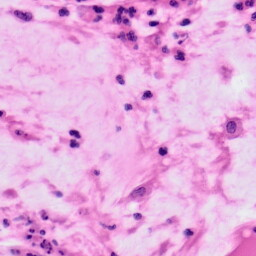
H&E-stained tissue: Colon